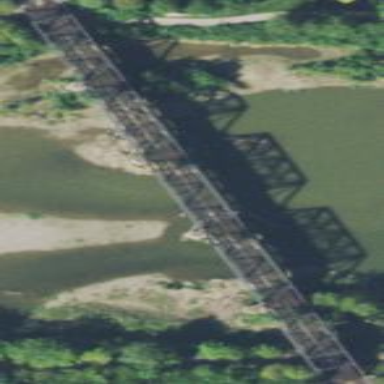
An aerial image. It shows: Man-made bridge.